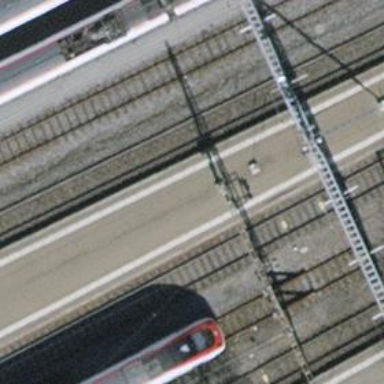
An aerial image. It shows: Solitary milestone along the railway.